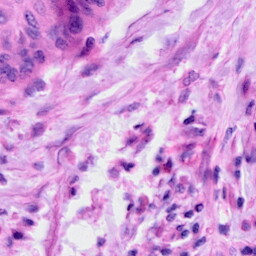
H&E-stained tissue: Cervix